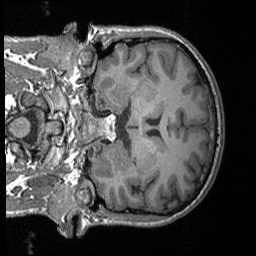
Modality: T1w
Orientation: coronal
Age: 36
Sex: male
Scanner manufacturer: siemens
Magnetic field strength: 3 T
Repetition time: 1.9 s
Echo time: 0.00252 s